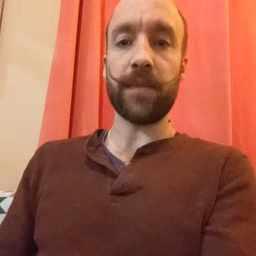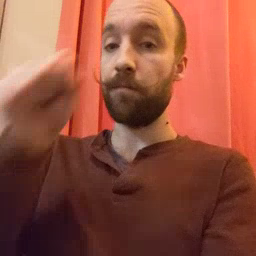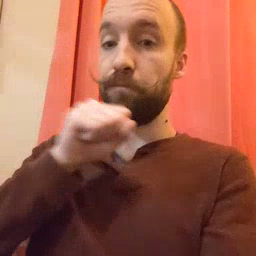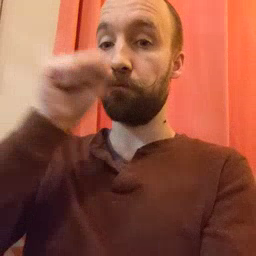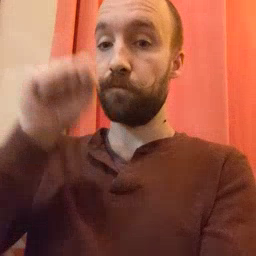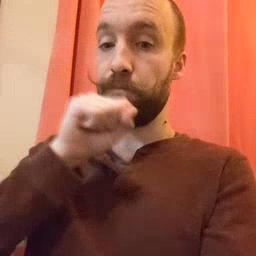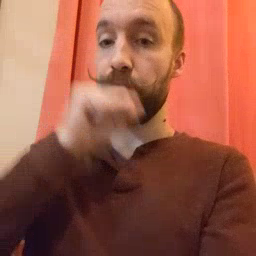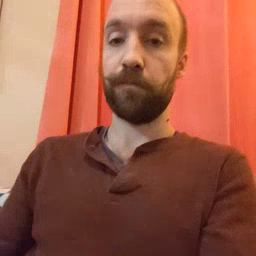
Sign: icecream